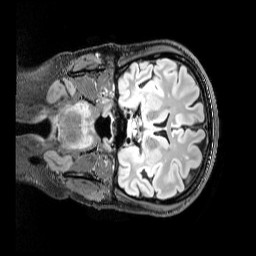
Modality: T2w
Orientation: coronal
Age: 38
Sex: female
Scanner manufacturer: siemens
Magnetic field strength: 3 T
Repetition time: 5 s
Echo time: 0.394 s